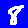
Digit: 8